Interaction volume radius: 10 \u00c5
Interaction volume height: 30 \u00c5
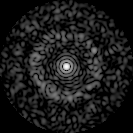
Disorder parameter: 0.8475